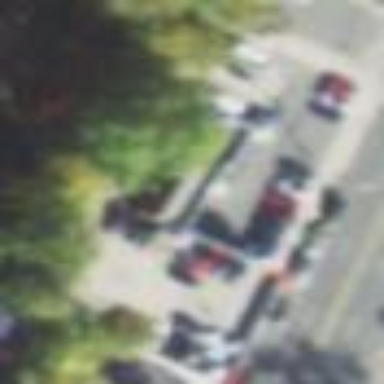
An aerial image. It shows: Shop that sells cars.